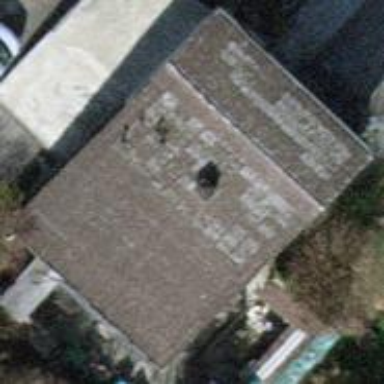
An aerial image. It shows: Detached building.